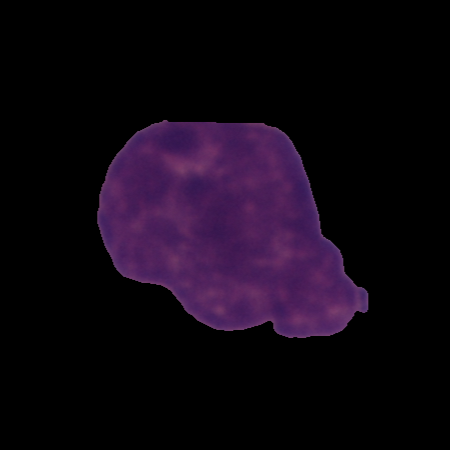
Label: cancer